Question: I have an edit text item that I want to have take up the top portion of the screen (everything except for the area denoted as the button container), but I am really struggling with doing so. I would like to not set exact heights (in dp) as I fear they may not scale well with other devices. Any ideas?

'''
<?xml version="1.0" encoding="utf-8"?>
<LinearLayout xmlns:android="http://schemas.android.com/apk/res/android"
android:id="@+id/myScreen"
style="@style/Activity"
android:layout_height="fill_parent">
<LinearLayout
android:layout_width="match_parent"
android:layout_height="wrap_content"
android:orientation="vertical" >
<EditText
android:id="@+id/tbx"
android:layout_width="match_parent"
android:layout_height="wrap_content"
android:gravity="top|center_horizontal"
android:hint="@string/video_note_hint"
style="@style/TitleText_Second_NotBold">
</EditText>
</LinearLayout>
<LinearLayout
android:id="@+id/buttons"
android:layout_width="match_parent"
android:layout_height="@dimen/button_next_height_half"
android:orientation="horizontal"
android:gravity="center">
<ImageButton
android:id="@+id/delete_button"
android:layout_width="match_parent"
android:layout_height="match_parent"
android:layout_gravity="center"
android:adjustViewBounds="true"
android:layout_weight="1"
android:scaleType="fitCenter"
android:background="@drawable/icon_selector"
android:src="@drawable/ic_action_discard"/>
<ImageButton
android:id="@+id/saveNote"
android:layout_width="wrap_content"
android:layout_height="@dimen/button_next_height_half" <!-- 60dp -->
android:scaleType="fitCenter"
android:adjustViewBounds="true"
android:background="@drawable/icon_selector"
android:src="@drawable/ic_action_save" />
</LinearLayout>
</LinearLayout>
'''
I forgot to include some styles:
'''
<style name="TitleText_Second_NotBold" parent="@style/TitleText_Master">
<item name="android:textSize">30sp</item>
</style>
<style name="TitleText_Master">
<item name="android:gravity">center</item>
<item name="android:layout_width">match_parent</item>
<item name="android:layout_height">wrap_content</item>
<item name="android:textColor">@color/black</item>
</style>
'''
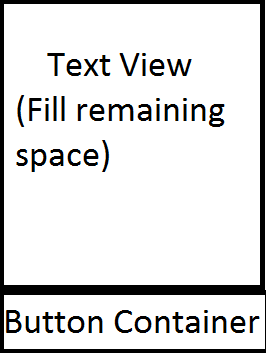
Answer: For the layout with EditText, set height to 0dp and add 'android:layout_weight="1"'